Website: lowes
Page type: receipt
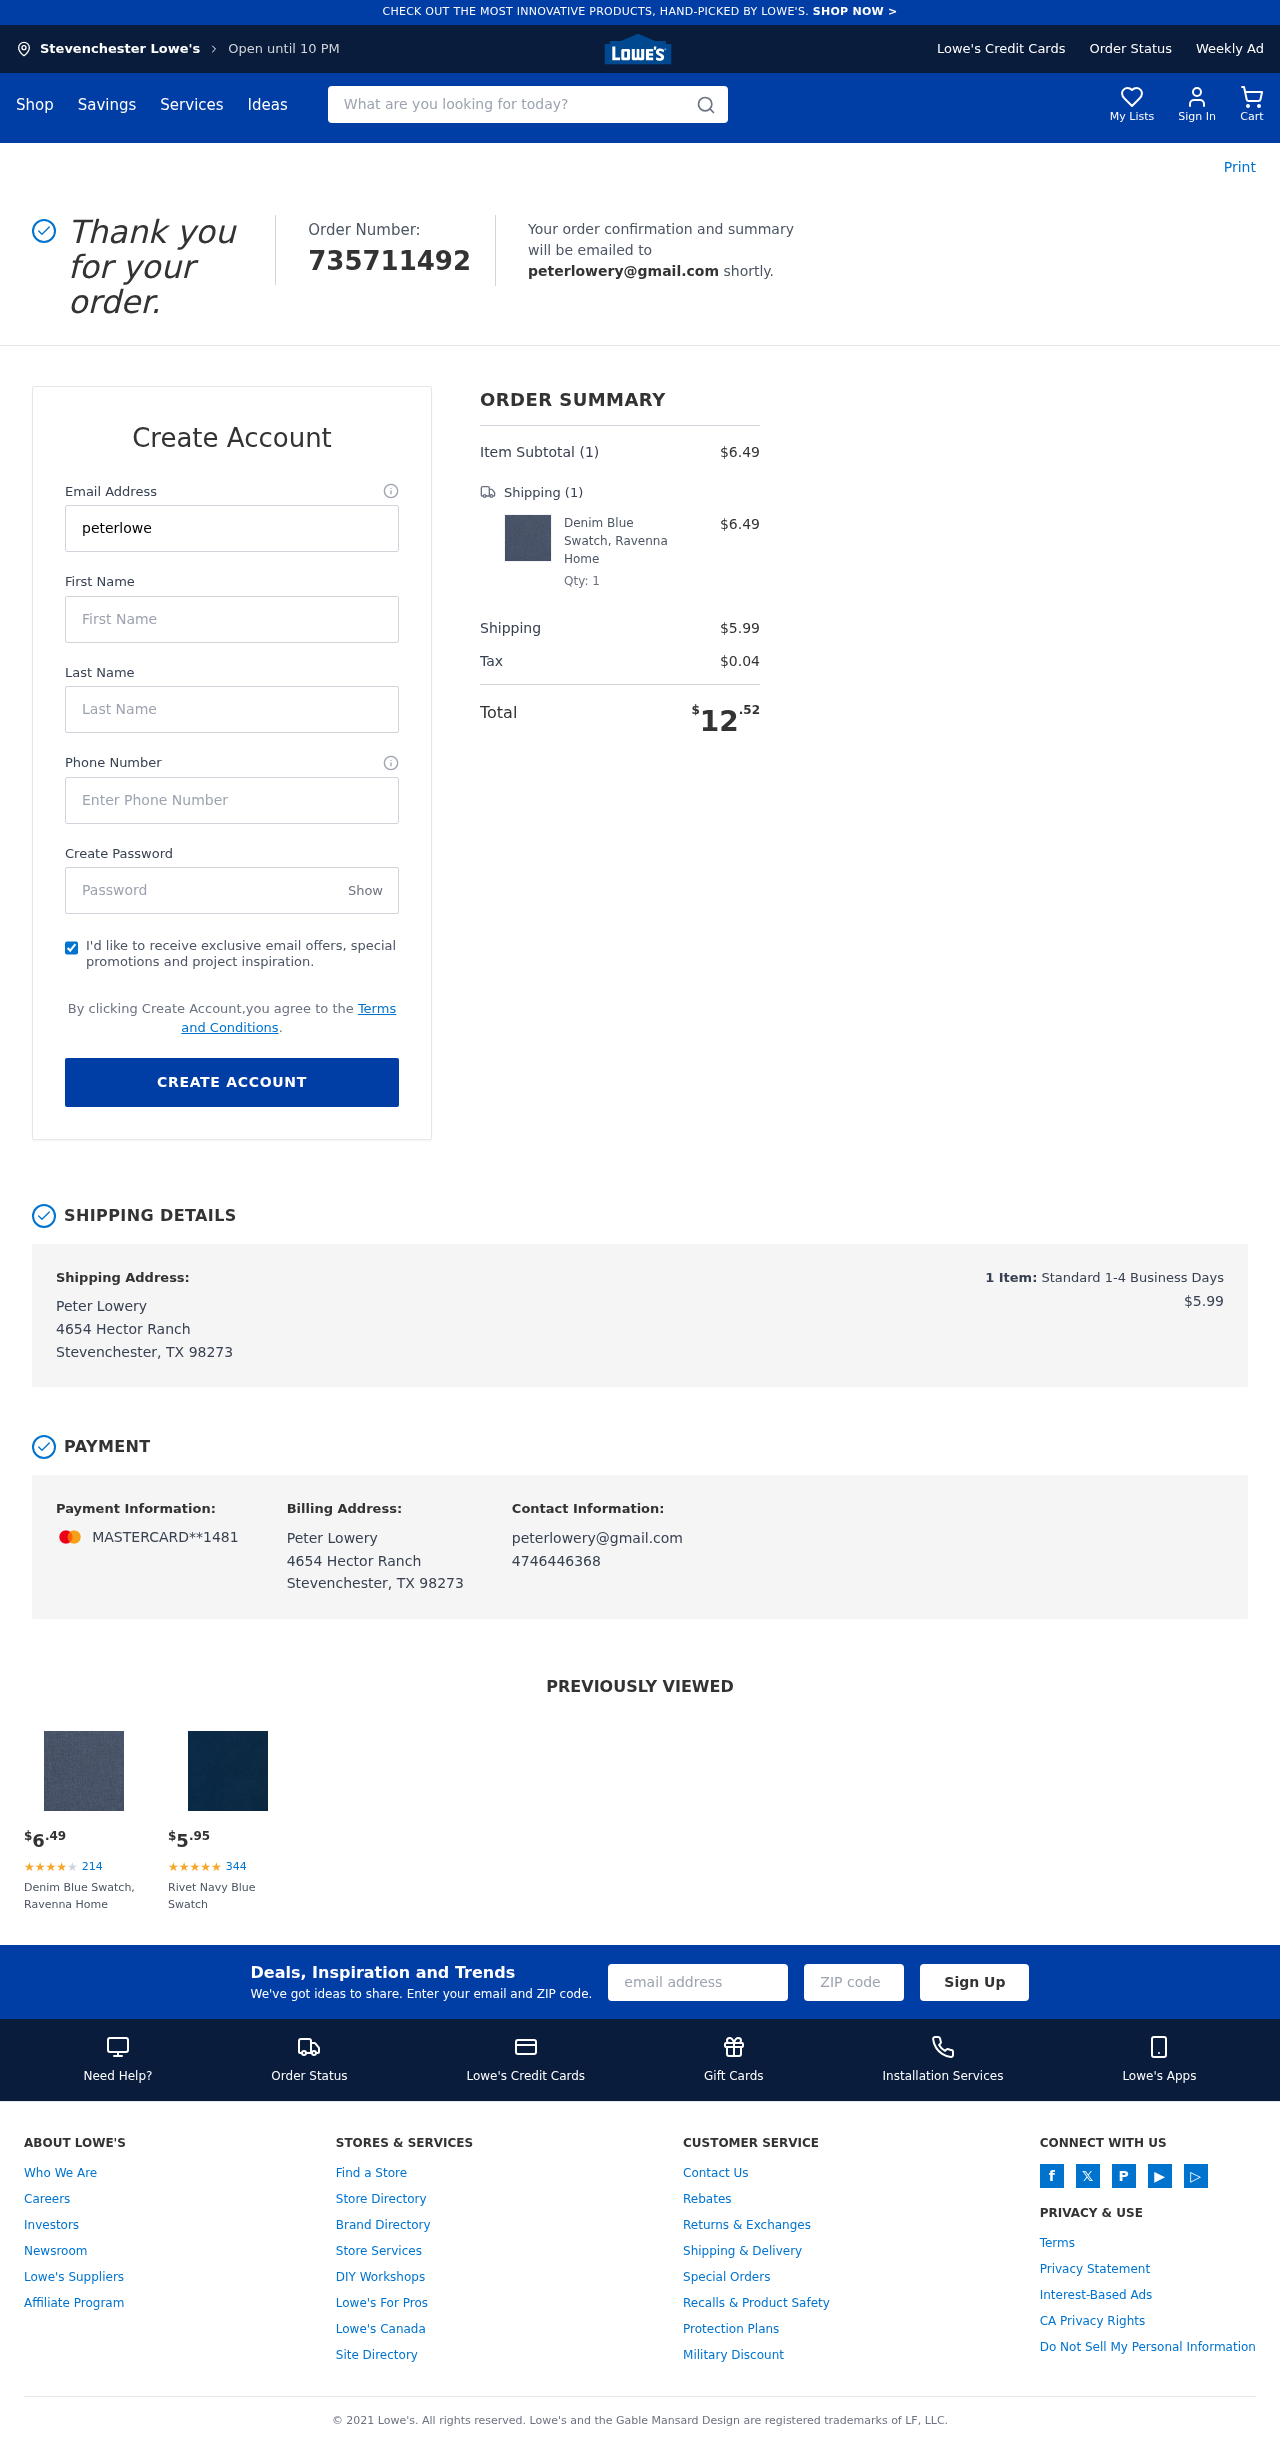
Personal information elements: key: PII_CARD_LAST4
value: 1481
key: PII_CARD_TYPE
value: MASTERCARD
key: PII_CITY
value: Stevenchester
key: PII_EMAIL
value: peterlowery@gmail.com
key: PII_FULLNAME
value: Peter Lowery
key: PII_PHONE
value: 4746446368
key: PII_STREET
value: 4654 Hector Ranch
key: PII_FIRSTNAME
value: Peter
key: PII_LASTNAME
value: Lowery
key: PII_CITY_STATE_ZIP
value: Stevenchester, TX 98273
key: PII_FULLNAME2
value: Peter Lowery
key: PII_FULLNAME3
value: Peter Lowery
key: PII_FIRSTNAME2
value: Peter
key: PII_FIRSTNAME3
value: Peter
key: PII_LASTNAME2
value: Lowery
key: PII_LASTNAME3
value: Lowery
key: PII_FIRSTNAME_DERIVED
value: Peter
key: PII_LASTNAME_DERIVED
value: Lowery
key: PII_FULLNAME_DERIVED
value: Peter Lowery
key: PII_NAME_FULL_DERIVED
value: Peter Lowery
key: PII_STREET2
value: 4654 Hector Ranch
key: PII_CITY_STATE_ZIP2
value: Stevenchester, TX 98273
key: PII_EMAIL2
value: peterlowery@gmail.com
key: PII_EMAIL3
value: peterlowery@gmail.com
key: PII_PHONE_LINE
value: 6368
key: PII_PHONE_SUFFIX
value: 6368
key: PII_PHONE2
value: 4746446368
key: PII_PHONE3
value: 4746446368
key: PII_PHONE_NUMERIC
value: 4746446368
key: PII_PHONE_LINE_NUMERIC
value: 6368
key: PII_PHONE_SUFFIX_NUMERIC
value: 6368
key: PII_PHONE2_NUMERIC
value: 4746446368
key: PII_PHONE3_NUMERIC
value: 4746446368
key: PII_PHONE_DIGITS
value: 4746446368
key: PII_PHONE_LAST4
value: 6368
Product elements: key: PRODUCT1_NAME
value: Denim Blue Swatch, Ravenna Home
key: PRODUCT1_PRICE
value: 6.49
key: PRODUCT1_QUANTITY
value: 1
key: PRODUCT2_NAME
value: Rivet Navy Blue Swatch
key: PRODUCT2_NUM_RATINGS
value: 344
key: PRODUCT2_PRICE
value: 5.95
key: PRODUCT1_PRICE2
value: $6.49
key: PRODUCT1_RATING2
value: ★
★
★
★
★
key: PRODUCT1_NUM_RATINGS2
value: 214
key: PRODUCT1_NAME2
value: Denim Blue Swatch, Ravenna Home
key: PRODUCT2_RATING
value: ★
★
★
★
★
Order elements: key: ORDER_ID
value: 735711492
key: ORDER_NUM_ITEMS
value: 1
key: ORDER_SUBTOTAL
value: $6.49
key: ORDER_NUM_ITEMS2
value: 1
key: ORDER_SHIPPING_COST
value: $5.99
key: ORDER_TAX
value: $0.04
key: ORDER_TOTAL
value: $12.52
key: ORDER_NUM_ITEMS3
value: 1
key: ORDER_SHIPPING_COST2
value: $5.99
Search elements: key: HEADER_SEARCH
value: What are you looking for today?